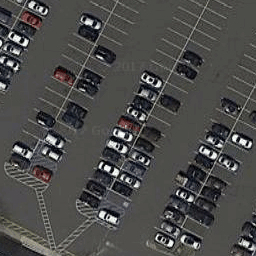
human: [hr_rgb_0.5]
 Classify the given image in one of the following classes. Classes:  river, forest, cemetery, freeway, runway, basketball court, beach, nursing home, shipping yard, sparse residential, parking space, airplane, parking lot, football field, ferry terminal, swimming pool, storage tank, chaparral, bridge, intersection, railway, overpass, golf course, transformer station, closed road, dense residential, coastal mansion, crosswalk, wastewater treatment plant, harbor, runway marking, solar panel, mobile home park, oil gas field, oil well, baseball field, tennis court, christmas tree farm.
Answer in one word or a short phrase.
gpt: parking lot